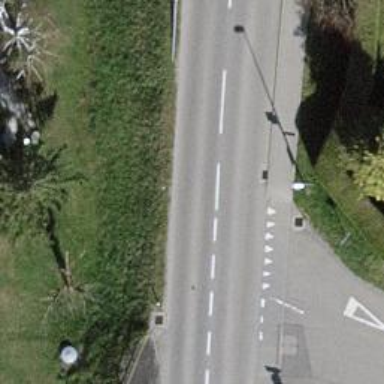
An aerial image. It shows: Bus stop along the road.